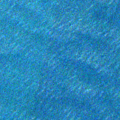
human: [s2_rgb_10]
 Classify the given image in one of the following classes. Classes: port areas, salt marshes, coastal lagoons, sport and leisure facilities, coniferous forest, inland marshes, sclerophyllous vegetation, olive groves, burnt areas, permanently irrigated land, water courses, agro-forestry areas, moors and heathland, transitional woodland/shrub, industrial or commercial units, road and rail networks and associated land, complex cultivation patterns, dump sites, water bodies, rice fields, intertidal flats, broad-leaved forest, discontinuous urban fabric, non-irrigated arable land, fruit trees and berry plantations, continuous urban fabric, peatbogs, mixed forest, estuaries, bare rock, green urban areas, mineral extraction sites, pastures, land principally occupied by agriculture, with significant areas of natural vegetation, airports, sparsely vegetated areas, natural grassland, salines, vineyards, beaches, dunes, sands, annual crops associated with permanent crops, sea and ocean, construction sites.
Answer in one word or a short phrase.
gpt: sea and ocean